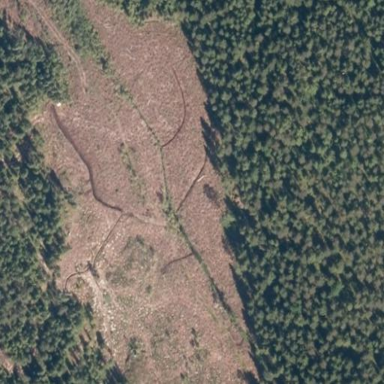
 likely man-made clearing in the landscape."